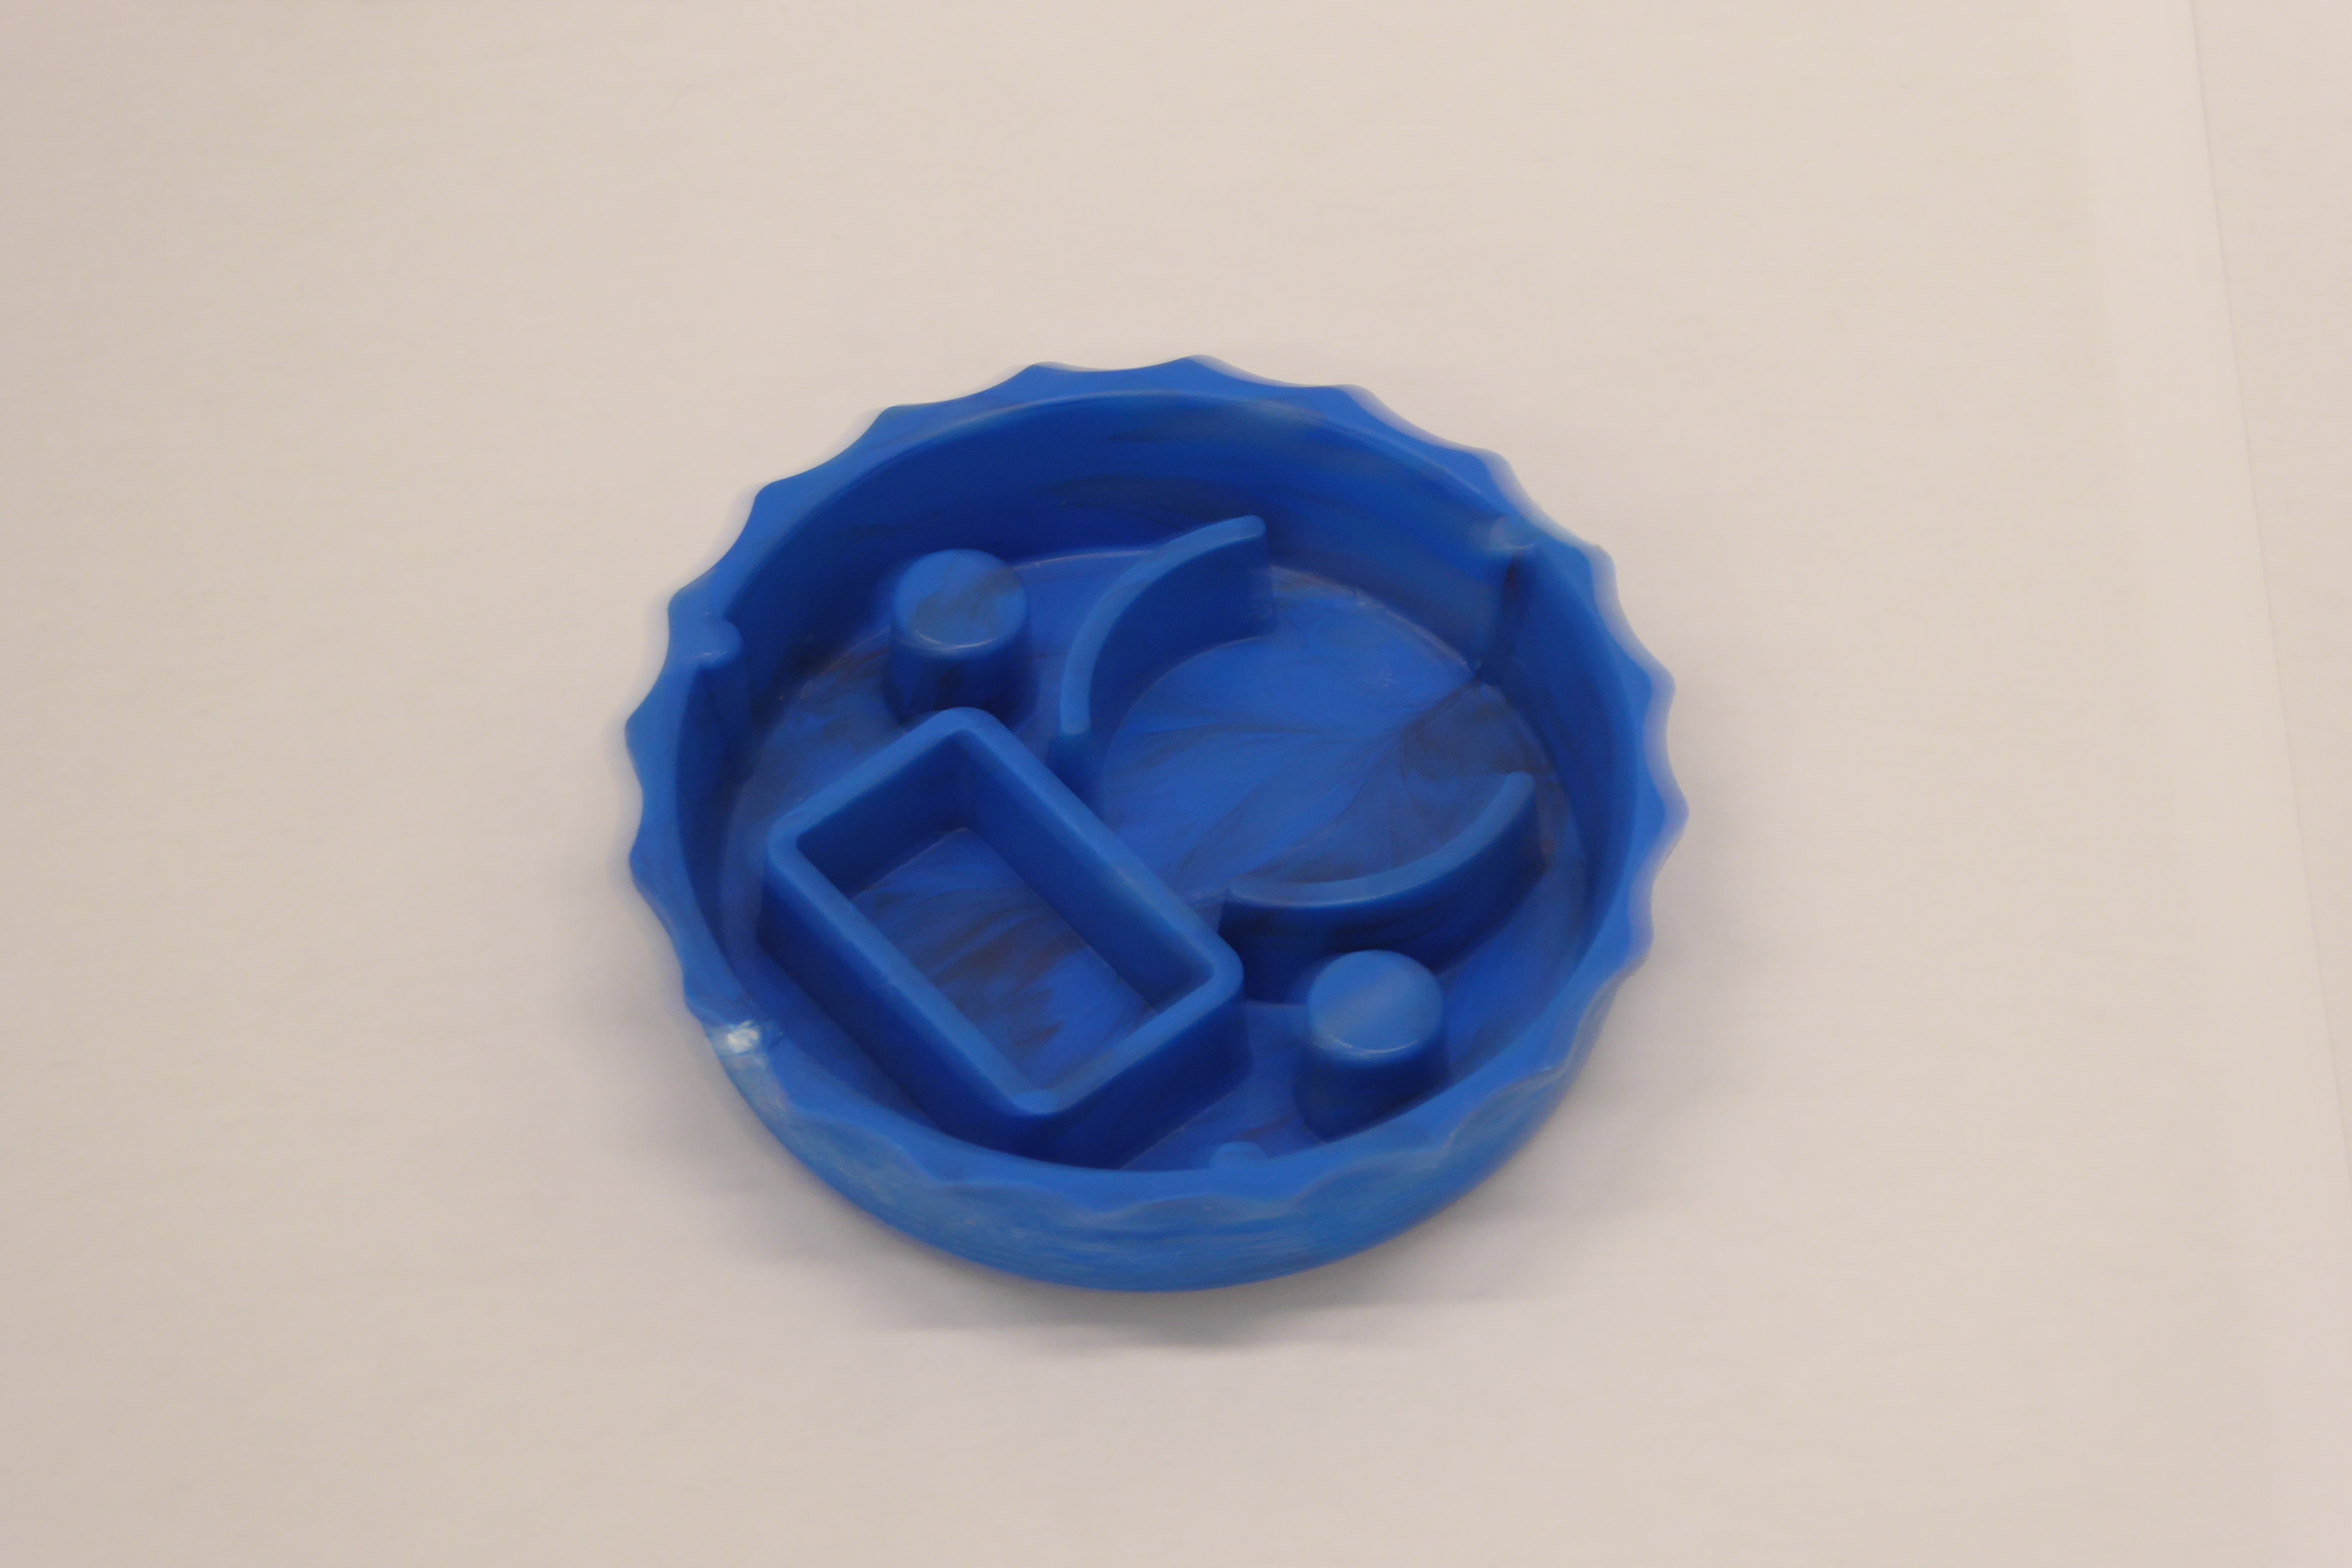
Label: Bottle Opener - Cover